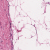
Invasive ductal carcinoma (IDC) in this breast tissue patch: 0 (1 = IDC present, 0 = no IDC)